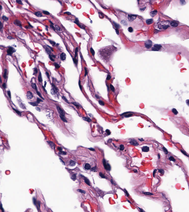
Tumor epithelial tissue: no
Tumor-associated stroma tissue: no
Normal tissue: yes